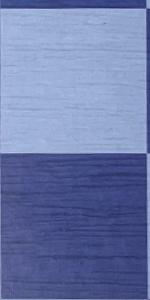
Label: Empty